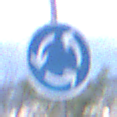
Verkehrszeichen: Kreisverkehr
Umgebung: Outdoor, Urban
Tageszeit: SunriseSunset
Wetter: PartlyCloudy
Licht: Natural
Jahreszeit: NotSpecified
Kontrast: LowContrast